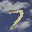
Label: 7